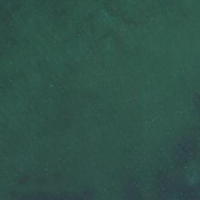
EUNIS habitat code: 14
Species observed at this site:
Aruncus dioicus